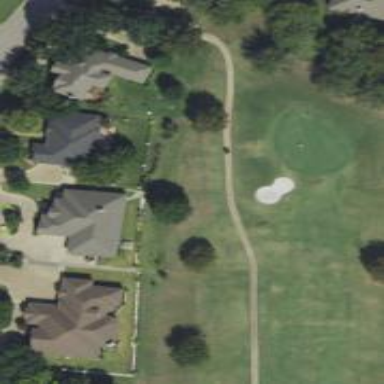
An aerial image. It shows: Pathway for golfing.